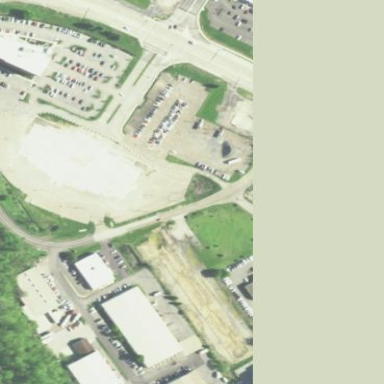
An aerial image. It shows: Retail area.